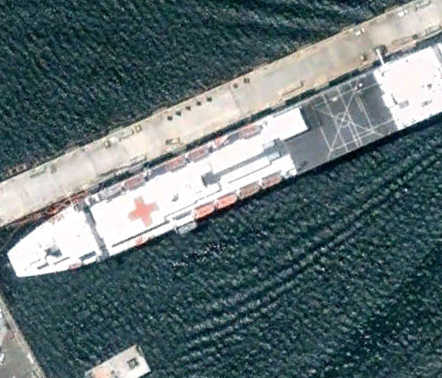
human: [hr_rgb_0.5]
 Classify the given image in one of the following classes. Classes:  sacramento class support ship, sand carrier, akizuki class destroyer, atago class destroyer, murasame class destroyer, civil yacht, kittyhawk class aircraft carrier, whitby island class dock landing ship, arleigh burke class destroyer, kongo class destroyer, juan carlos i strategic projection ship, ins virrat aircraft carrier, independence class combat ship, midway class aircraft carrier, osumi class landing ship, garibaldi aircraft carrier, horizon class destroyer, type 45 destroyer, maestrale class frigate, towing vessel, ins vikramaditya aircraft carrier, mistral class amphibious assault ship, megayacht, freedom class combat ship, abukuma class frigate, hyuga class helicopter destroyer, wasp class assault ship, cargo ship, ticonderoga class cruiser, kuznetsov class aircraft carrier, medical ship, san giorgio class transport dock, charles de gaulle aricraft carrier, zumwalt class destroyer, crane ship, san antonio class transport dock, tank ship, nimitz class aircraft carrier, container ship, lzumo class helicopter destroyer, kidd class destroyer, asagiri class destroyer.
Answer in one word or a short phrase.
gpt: Medical ship